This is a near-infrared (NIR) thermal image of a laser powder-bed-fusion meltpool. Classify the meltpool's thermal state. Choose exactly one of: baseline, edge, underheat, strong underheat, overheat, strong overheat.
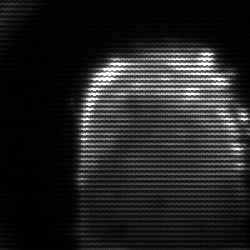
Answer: baseline